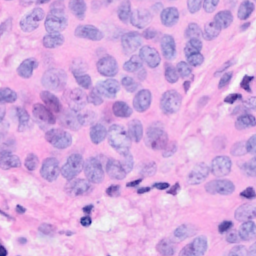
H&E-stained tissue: Breast